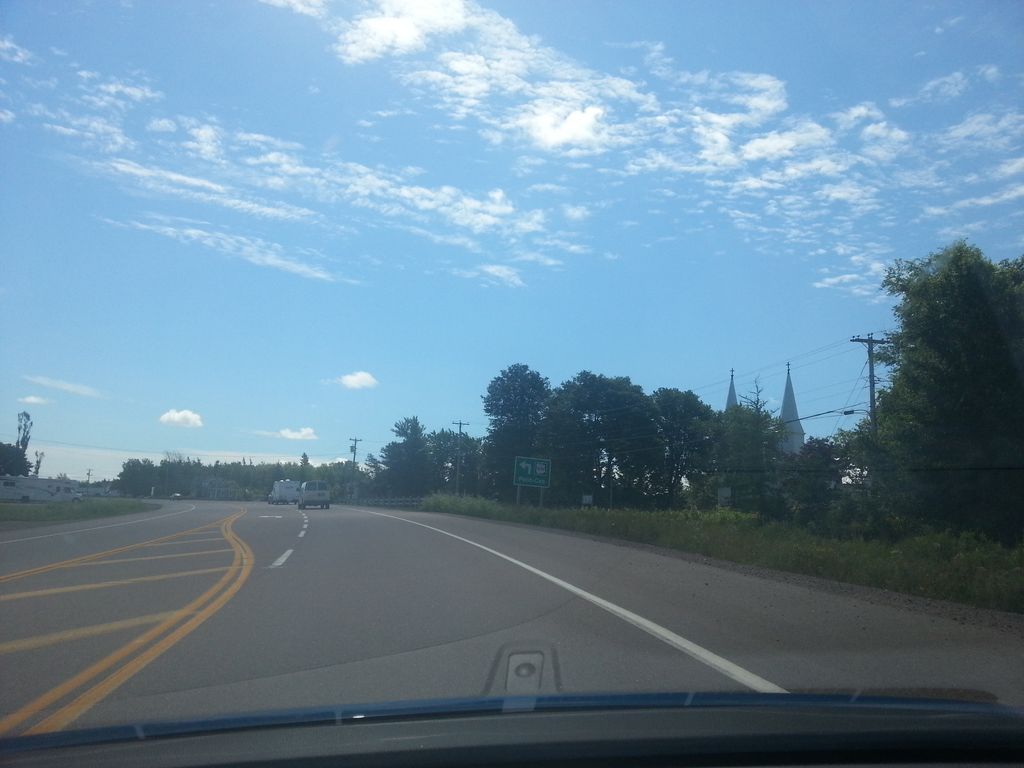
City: charlottetown